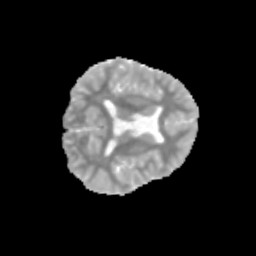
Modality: MD
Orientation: axial
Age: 11
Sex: male
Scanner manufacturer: siemens
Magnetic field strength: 3 T
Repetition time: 3.8 s
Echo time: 0.07 s